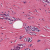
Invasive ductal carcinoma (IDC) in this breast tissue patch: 0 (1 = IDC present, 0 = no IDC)